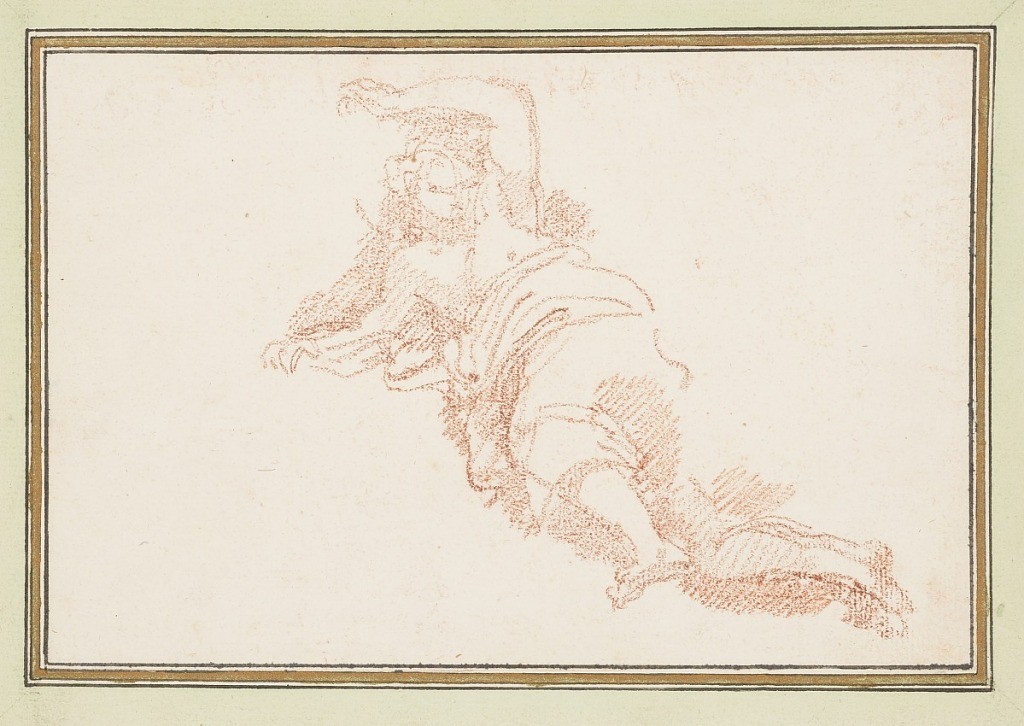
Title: Ascending male figure
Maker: Jean-Robert Ango, French, active in Rome 1759 –1770, d. 1773
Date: ca. 1759–70
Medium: Red chalk on paper
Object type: Drawing
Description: Ascending male figure. Proper left arm extended above head.